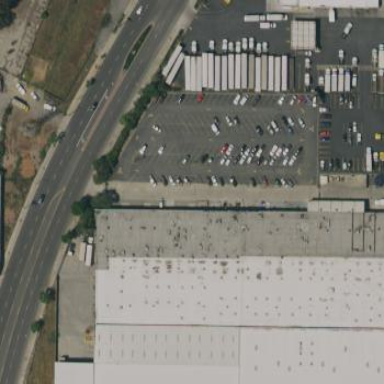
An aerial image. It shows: Factory building.